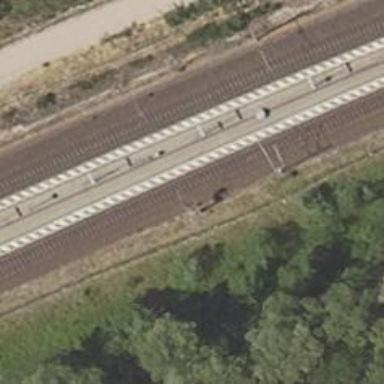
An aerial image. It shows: Public transport station located at railway halt.